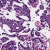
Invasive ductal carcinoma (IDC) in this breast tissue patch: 1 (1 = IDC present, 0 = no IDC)